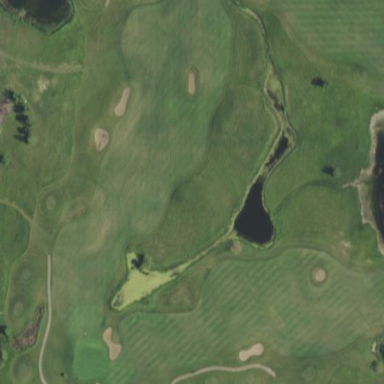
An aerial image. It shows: Water hazard on golf course. The hazard is natural water feature.